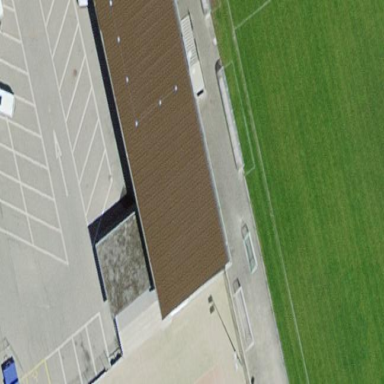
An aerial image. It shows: Grandstand building.